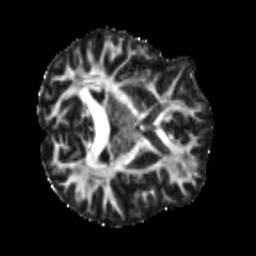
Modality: FA
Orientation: axial
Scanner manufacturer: siemens
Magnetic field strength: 3 T
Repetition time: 4 s
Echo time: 0.0594 s